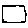
Label: square